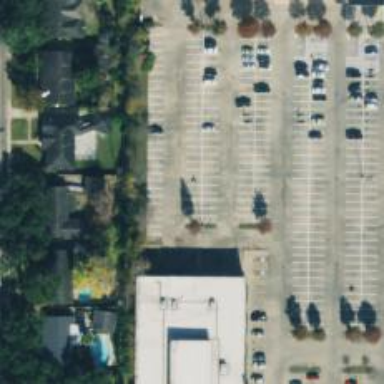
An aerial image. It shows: Parking space.